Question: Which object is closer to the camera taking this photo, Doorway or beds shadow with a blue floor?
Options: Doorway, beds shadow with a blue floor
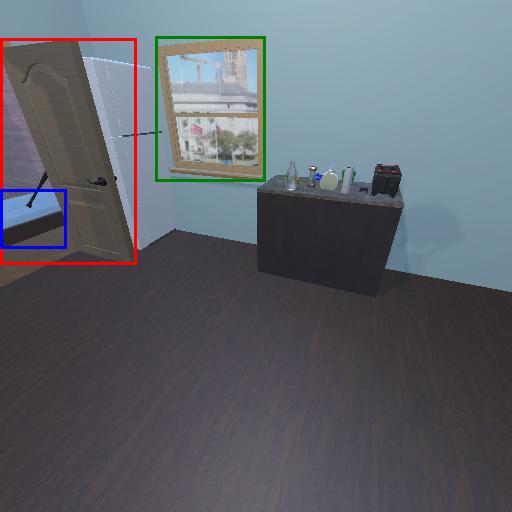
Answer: Doorway